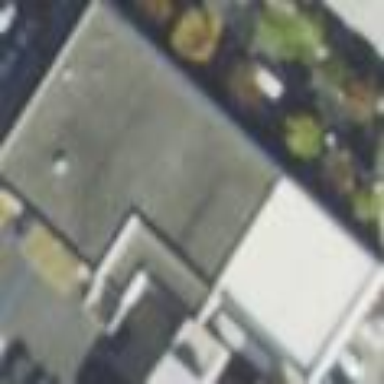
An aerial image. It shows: Trading shop located within building.